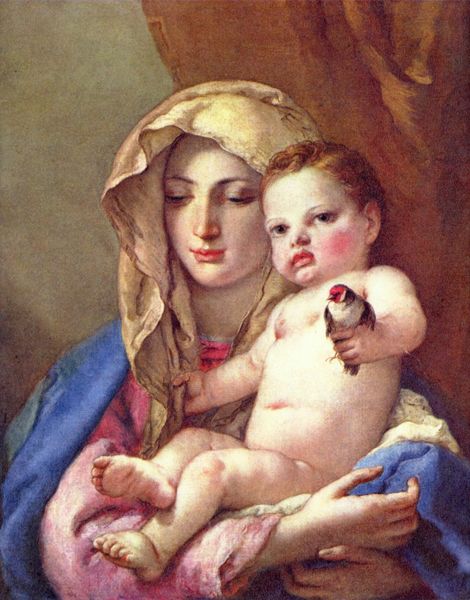
Titel: Madonna mit dem Stieglitz
Künstler: Giovanni Battista Tiepolo
Standort: Washington (District of Columbia)
Institution: National Gallery of Art
Schlagwörter: akt, blau, flügel, gemälde, hand, haut, kopf, nackt, schatten, umhang, vogel, weiß, gelb, sitzen, braun, finger, frankreich, frau, grau, haar, hintergrund, kleid, köpfe, licht, mund, nase, orange, pastell, profil, stirn, blick, dame, rot, schal, schleier, tier, tuch, beige, haube, malerei, blond, wand, arm, arme, augen, barock, blass, falten, faru, gesicht, halten, inkarnat, tragen, trauer, ärmel, hände, portrait, porträt, vorhang, gewand, gold, haare, mantel, stoff, kind, mutter, augenbrauen, hald, lippen, locken, rosa, scheitel, vornehm, oval, rund, beine, kopfbedeckung, füße, wangen, italien, backen, violett, baby, dick, kopftuch, detail, jaune, pupillen, sitzt, wandmalerei, festhalten, nabel, junge, wange, bauchnabel, zehen, griff, rothaarig, barfuss, offen, knabe, fuss, geben, jungfrau, greifen, allegorie, altar, kleinkind, fragment, rote haare, spatz, vöglein, christus, jesus, pieta, zitat, nähe, rotblond, schnute, introvertiert, religiös, assis, rouge, backe, niedergeschlagen, bleich, balu, femme, maria, madonna, marie, cheveux, robe, dicklich, bube, schutz, säugling, bleu, ocre, liebevoll, voile, bébé, douceur, enfant, vierge, rideau, singvogel, ange, oiseau, rose, lid, rotkehlchen, muttergottes, christuskind, baroque, vögelchen, drapperie, bras, naples, sable, stieglitz, finder, schützend, nourrisson, regard, roux, behüten, auchen, madone, vierge à l'nfant, chrisus, mit kind, jesu, dompfaff, napolitain, nativité, sexième, cou, or, nu, schaut, joues, ausnutzen, vierge à l'enfant, chardonneret, oiseua, véronique, rouge gorge, potelé, vierge marie, jesus christ, jéus, moineau, lien, nattiviité, zeisig, loippen, ebe